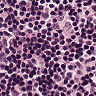
Metastatic tissue present: no